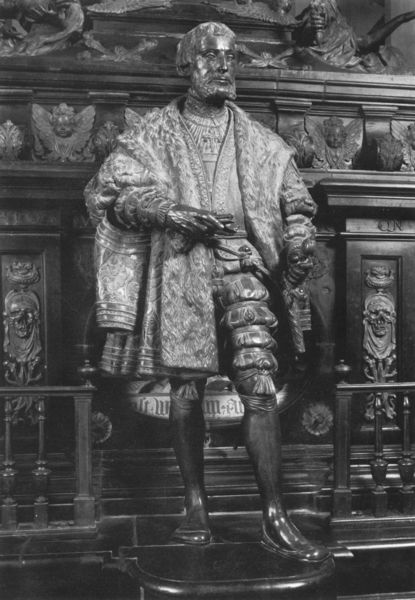
Titel: Grabmal des Kaisers Ludwig IV. von Bayern
Künstler: Hubert Gerhard
Standort: München, Frauenkirche (EU - D - B)
Schlagwörter: flügel, mann, umhang, grau, haar, handschuh, holz, köpfe, bart, hose, gesicht, pelz, schädel, sockel, stein, herr, gitter, kirche, auge, figur, gewand, mantel, adel, engel, putto, skulptur, statue, adlig, bein, schrift, hosen, kaiser, könig, thron, ornamente, geländer, überwurf, podest, barfuß, schwert, stiefel, herrscher, fürst, wappen, totenkopf, ehre, löwe, museum, stiefeö, putten, putti, standbild, grabmal, grabmahl, kniehose, ruhm, ruhmreich